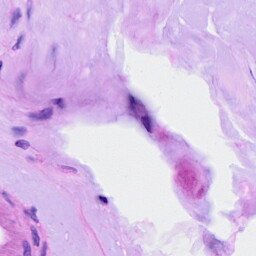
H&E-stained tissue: Ovarian